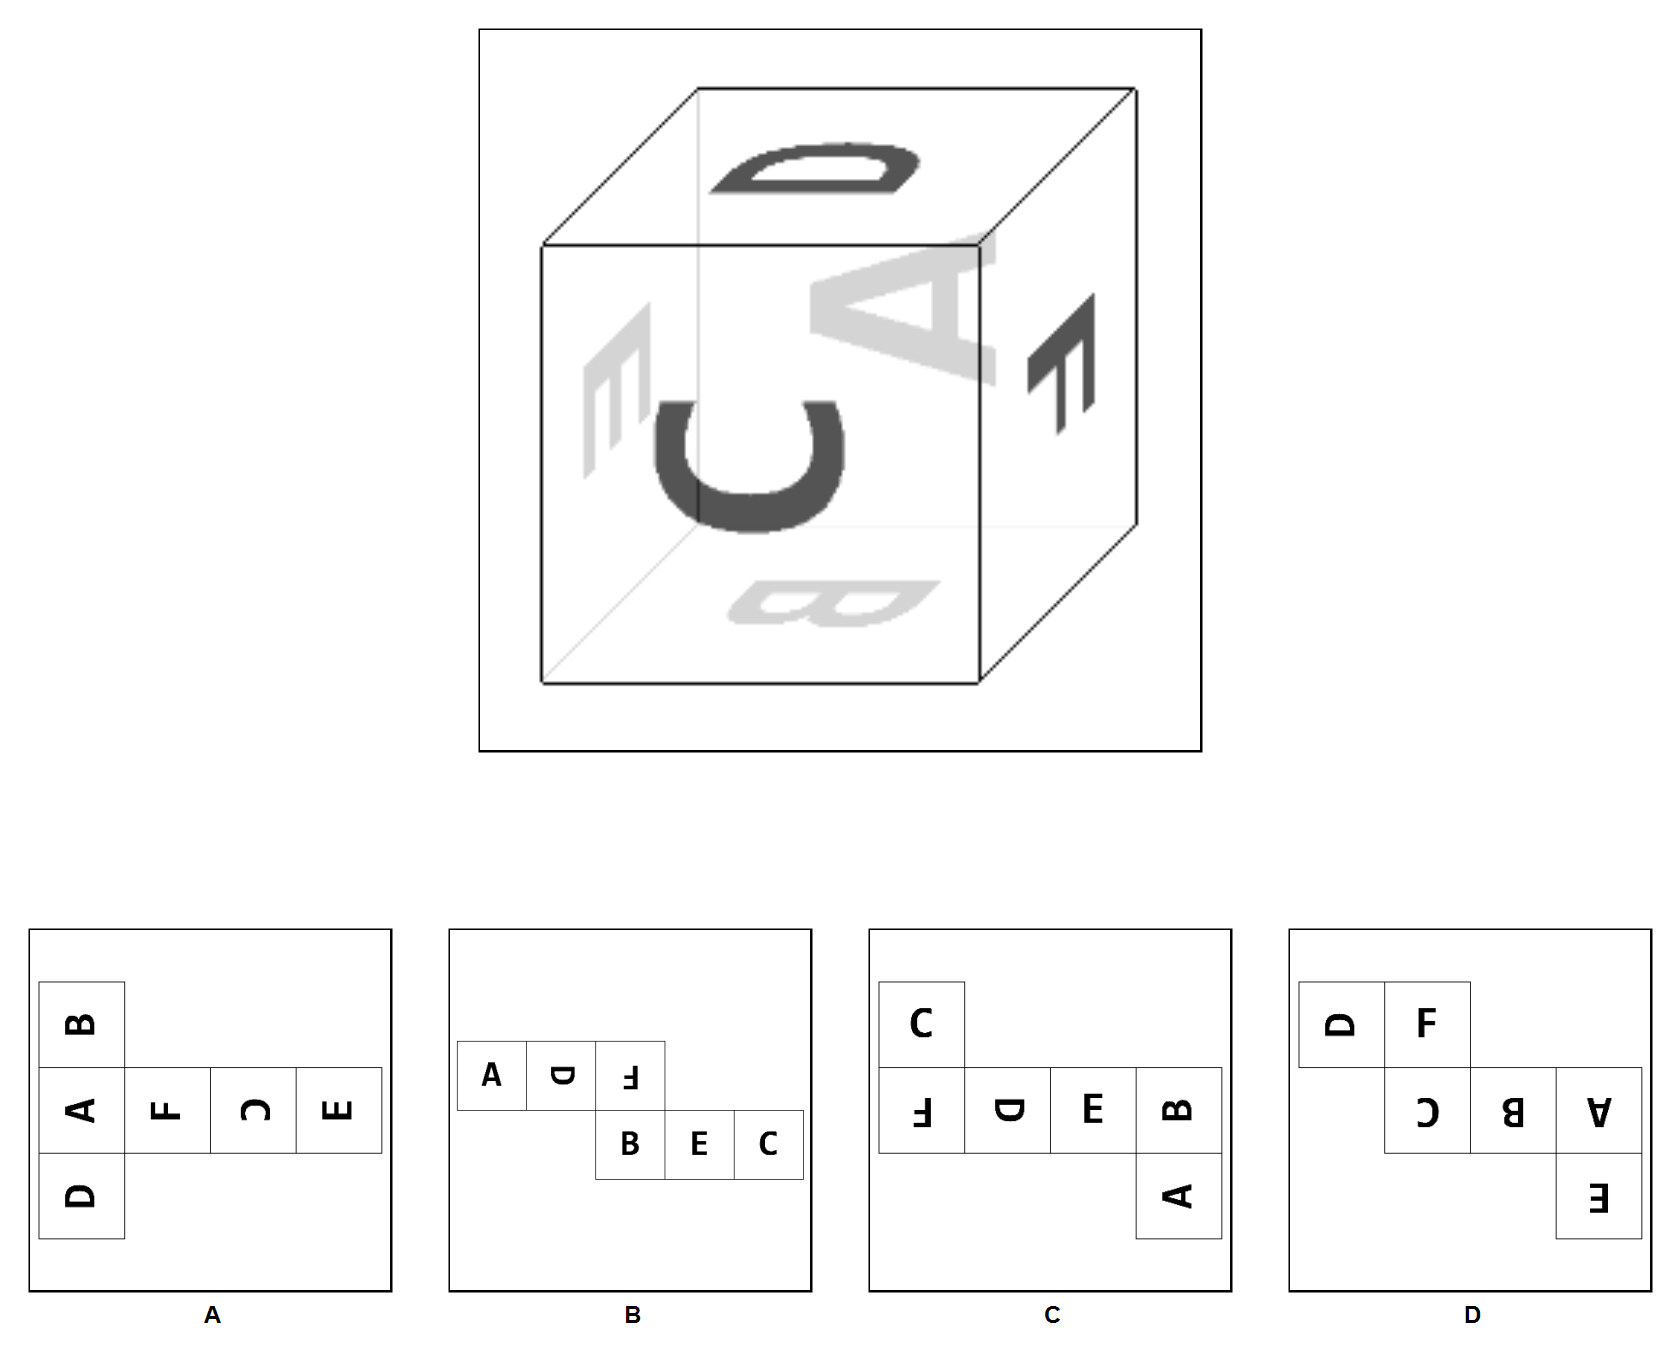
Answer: B